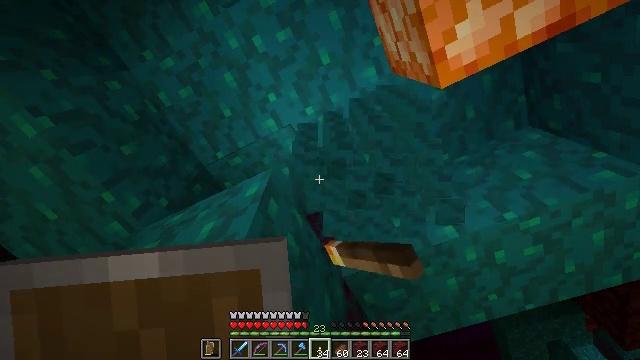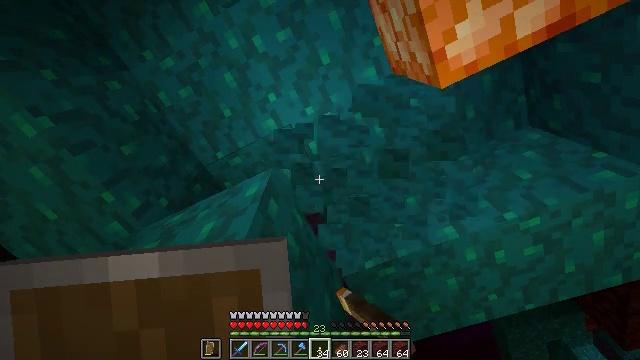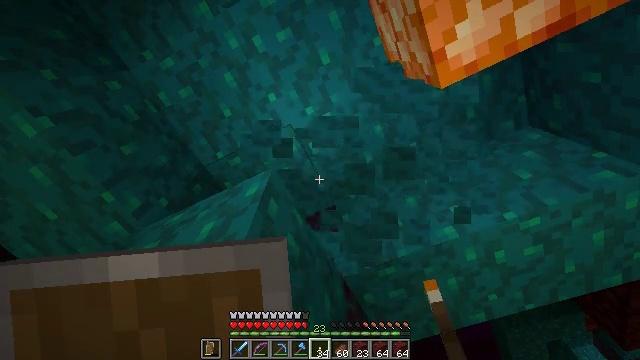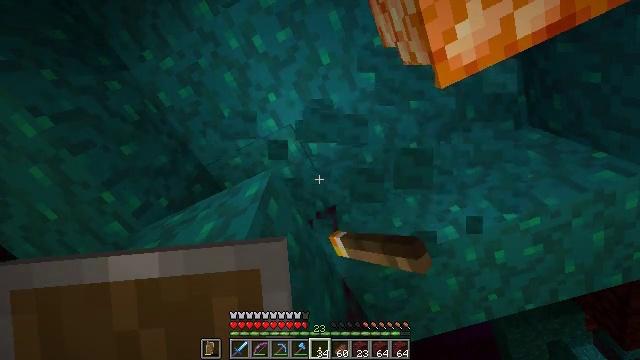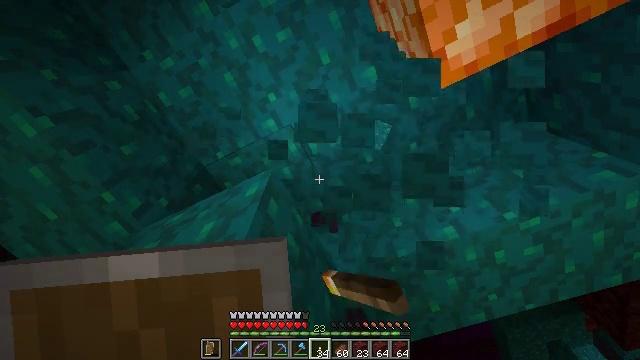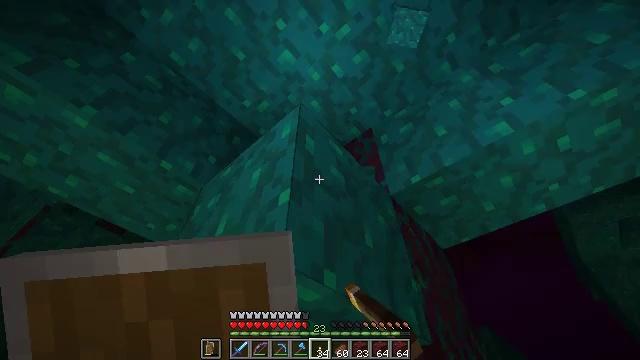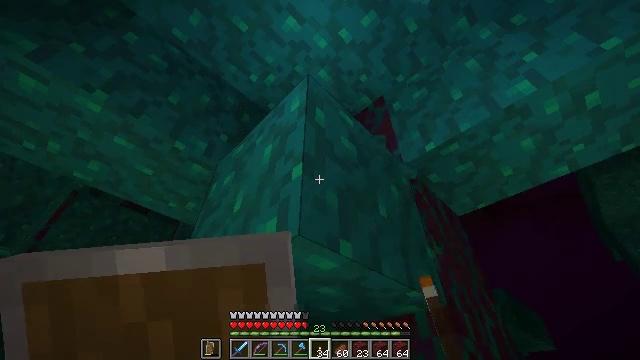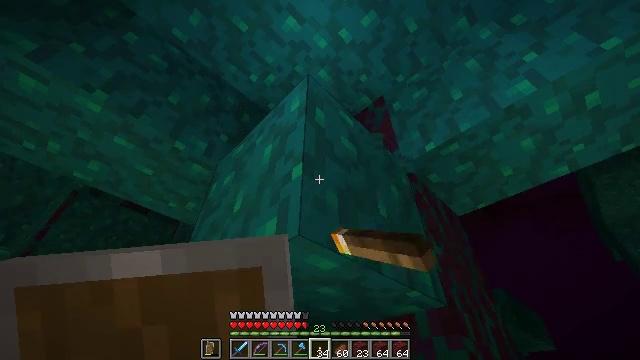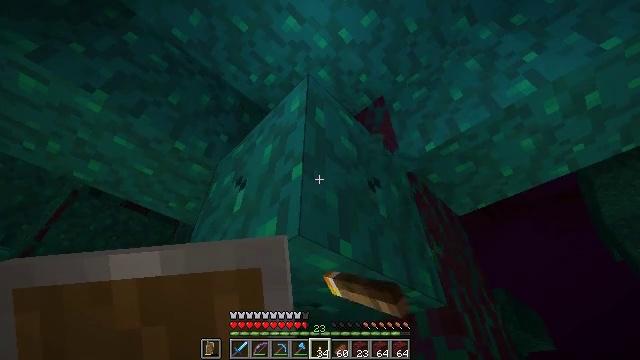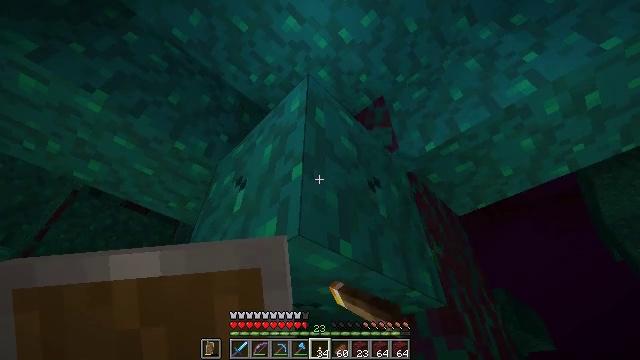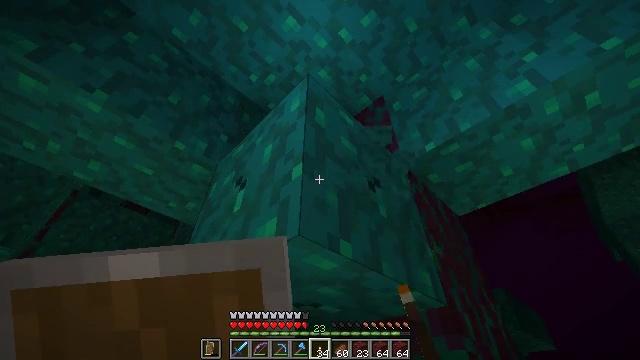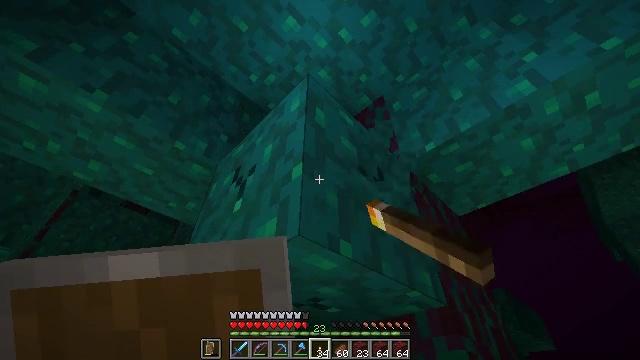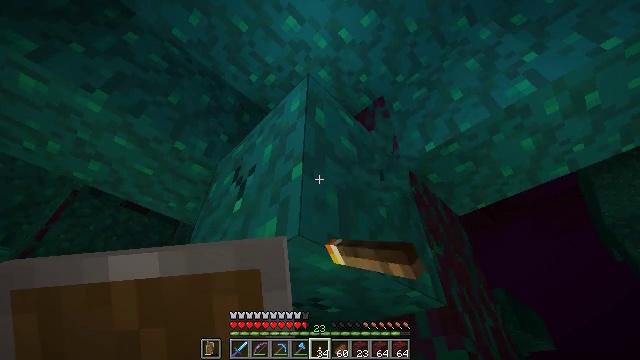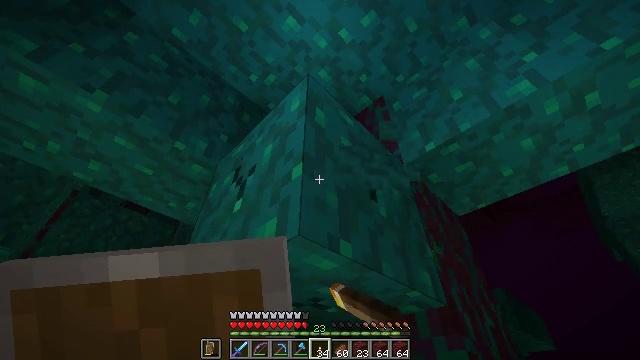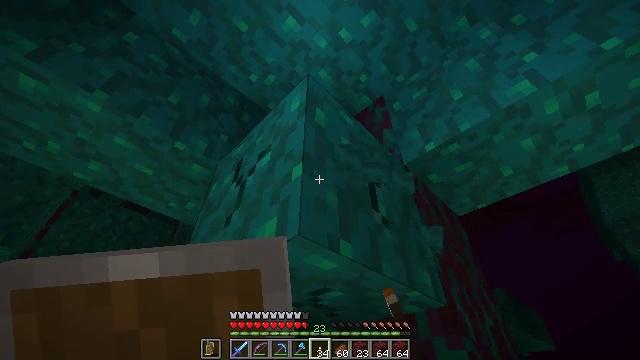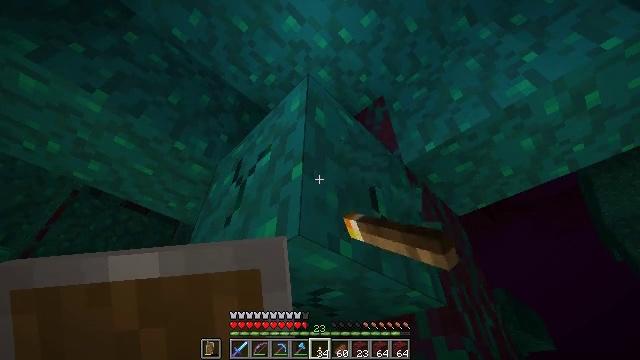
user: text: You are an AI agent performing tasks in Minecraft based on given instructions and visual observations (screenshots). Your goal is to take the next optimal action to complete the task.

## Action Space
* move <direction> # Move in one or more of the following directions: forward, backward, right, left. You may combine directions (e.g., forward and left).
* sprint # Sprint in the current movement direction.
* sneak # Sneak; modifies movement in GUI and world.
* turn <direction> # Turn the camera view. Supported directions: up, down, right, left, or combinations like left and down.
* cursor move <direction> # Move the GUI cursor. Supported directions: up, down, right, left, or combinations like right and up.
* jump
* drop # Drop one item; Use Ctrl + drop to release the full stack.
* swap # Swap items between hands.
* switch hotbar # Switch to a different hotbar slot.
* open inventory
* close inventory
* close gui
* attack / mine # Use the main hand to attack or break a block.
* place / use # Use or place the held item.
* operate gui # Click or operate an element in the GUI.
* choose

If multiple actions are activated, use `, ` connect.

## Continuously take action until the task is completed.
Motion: motion action
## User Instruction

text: Mine warped wart block.
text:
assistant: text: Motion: attack / mine
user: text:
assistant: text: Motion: attack / mine
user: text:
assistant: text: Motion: attack / mine
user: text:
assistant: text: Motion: attack / mine
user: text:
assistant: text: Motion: turn left and down, attack / mine
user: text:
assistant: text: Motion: turn left and down, attack / mine
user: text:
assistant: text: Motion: attack / mine
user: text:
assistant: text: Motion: attack / mine
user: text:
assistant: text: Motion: attack / mine
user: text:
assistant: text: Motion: attack / mine
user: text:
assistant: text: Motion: attack / mine
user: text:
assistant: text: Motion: attack / mine
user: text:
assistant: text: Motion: attack / mine
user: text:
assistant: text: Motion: attack / mine
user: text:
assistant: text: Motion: attack / mine
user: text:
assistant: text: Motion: attack / mine
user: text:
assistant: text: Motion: attack / mine
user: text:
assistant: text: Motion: attack / mine
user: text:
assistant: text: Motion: attack / mine
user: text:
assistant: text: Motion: attack / mine
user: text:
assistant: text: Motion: attack / mine
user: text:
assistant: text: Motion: attack / mine
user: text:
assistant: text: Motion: turn down, attack / mine
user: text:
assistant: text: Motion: attack / mine
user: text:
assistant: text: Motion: attack / mine
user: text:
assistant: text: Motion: attack / mine
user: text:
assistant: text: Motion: attack / mine
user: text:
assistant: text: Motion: attack / mine
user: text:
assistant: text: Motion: attack / mine
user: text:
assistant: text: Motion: attack / mine